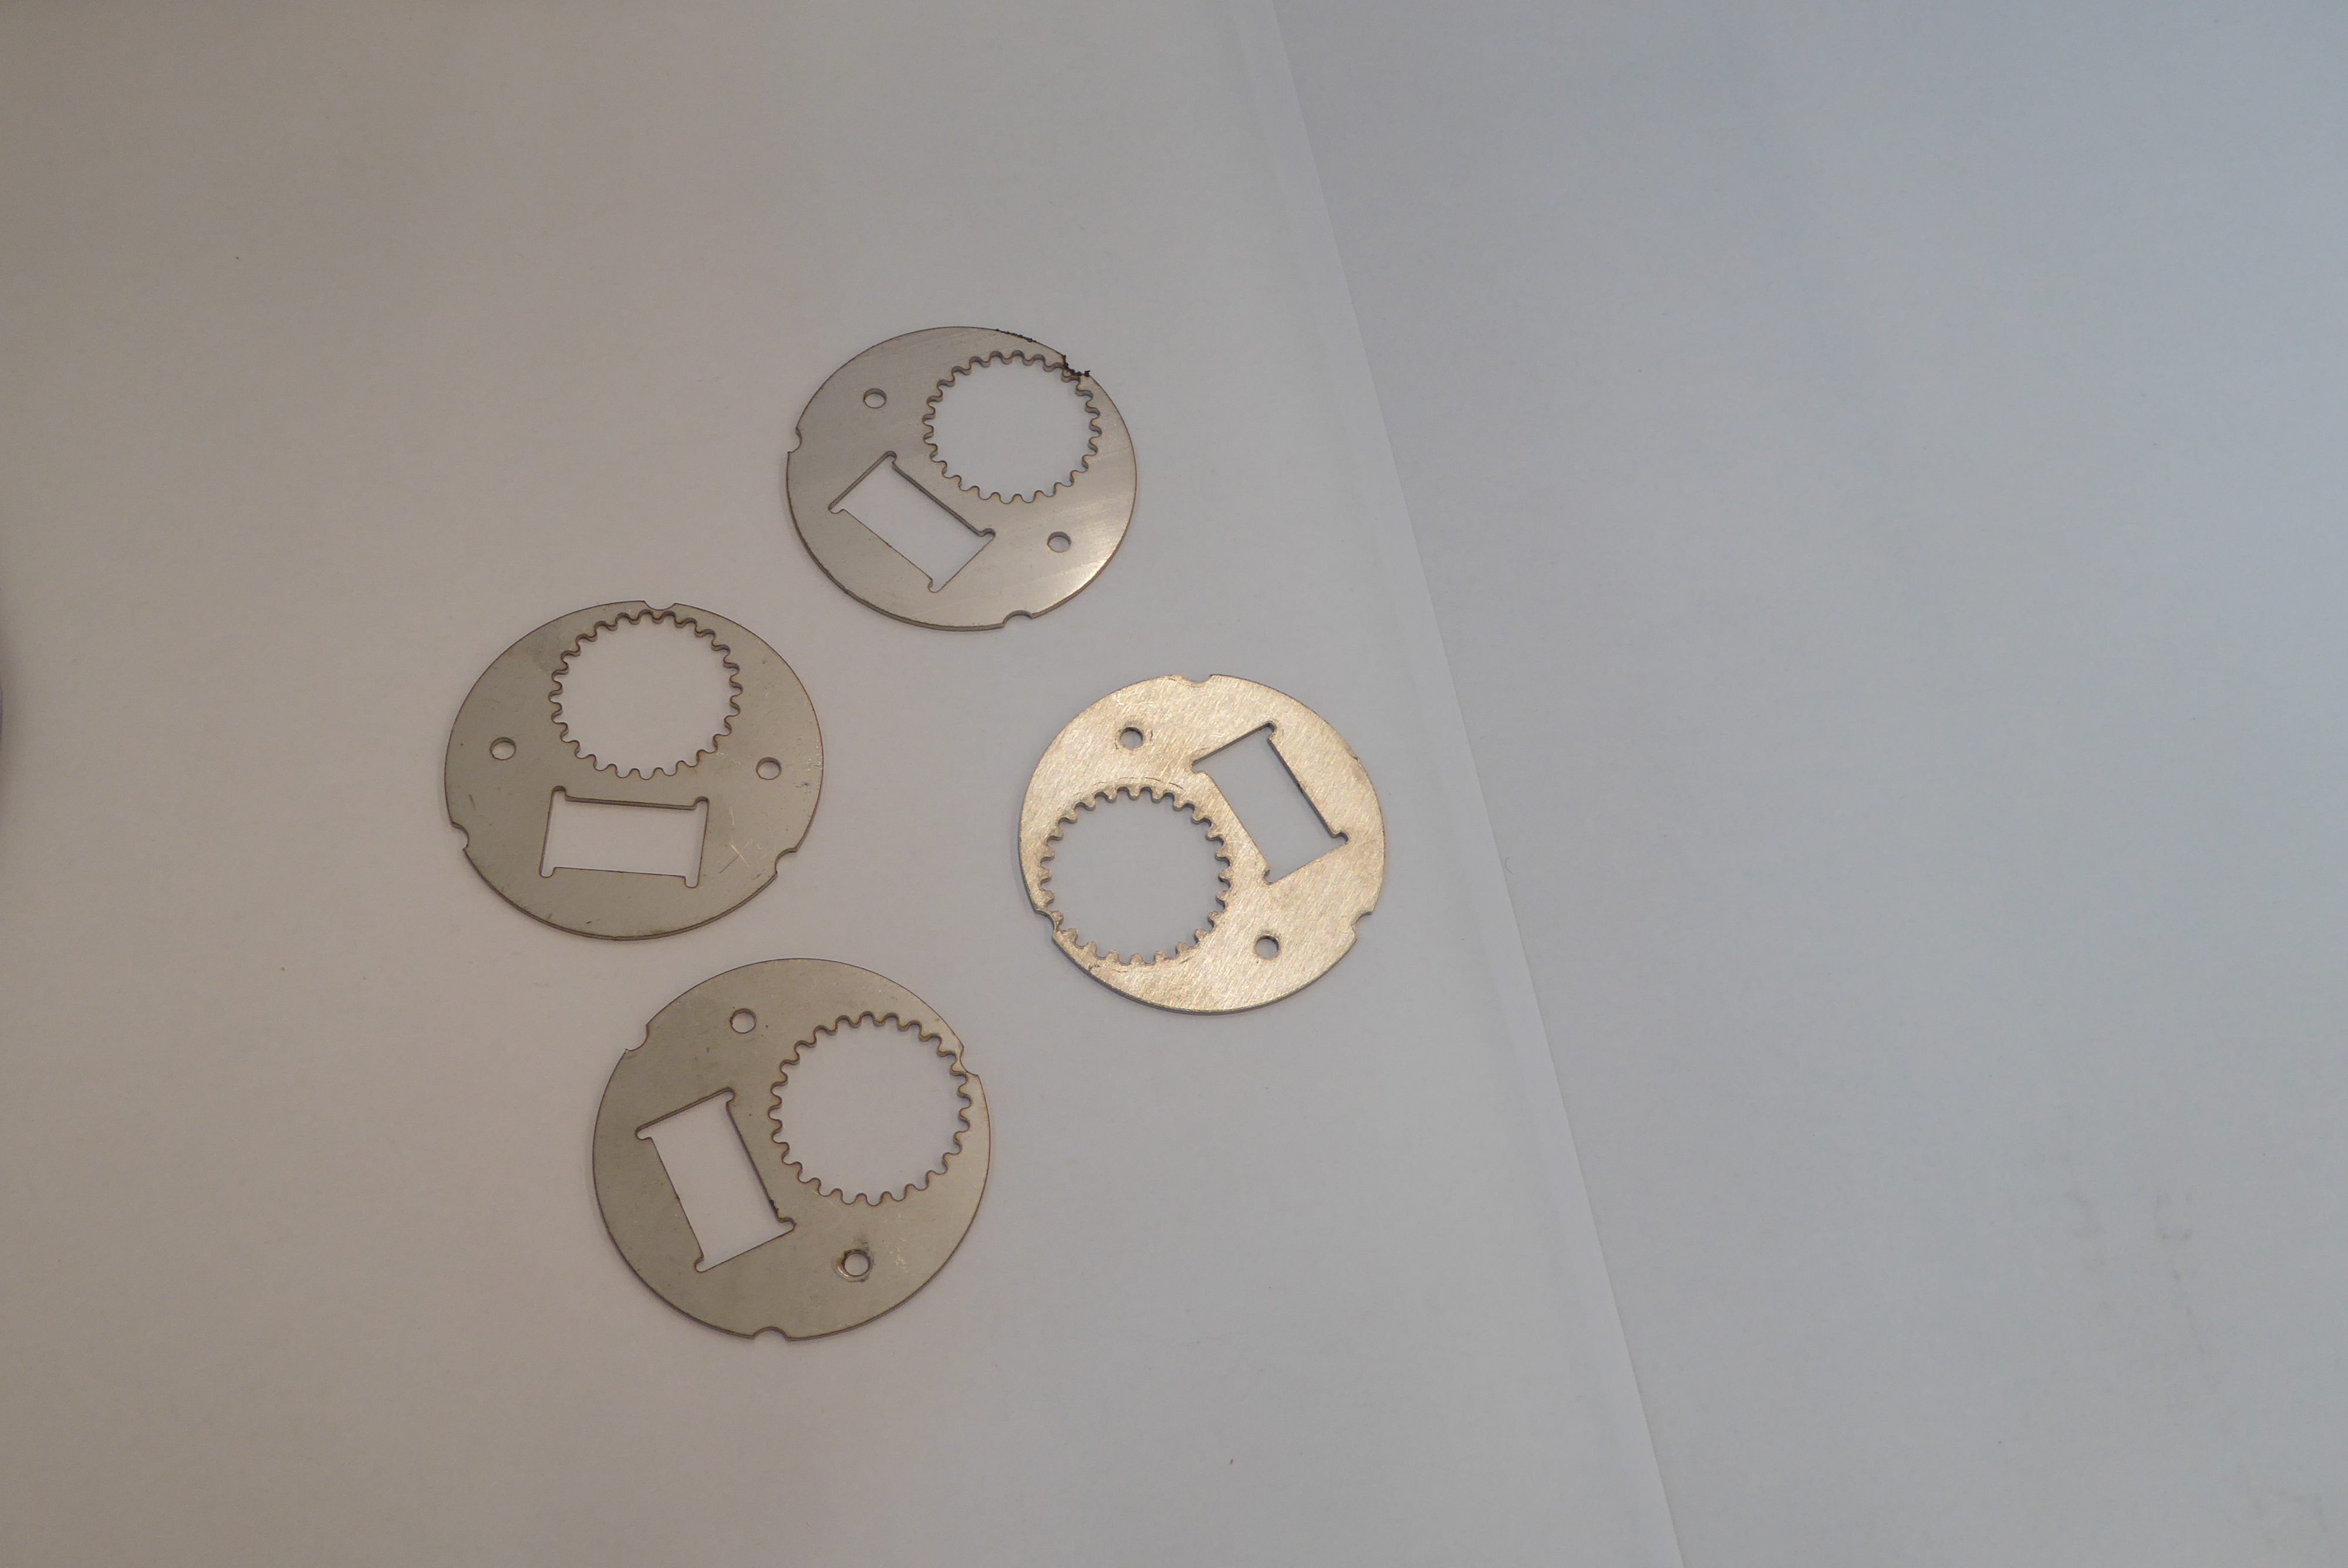
Label: Bottle Opener - Inlay